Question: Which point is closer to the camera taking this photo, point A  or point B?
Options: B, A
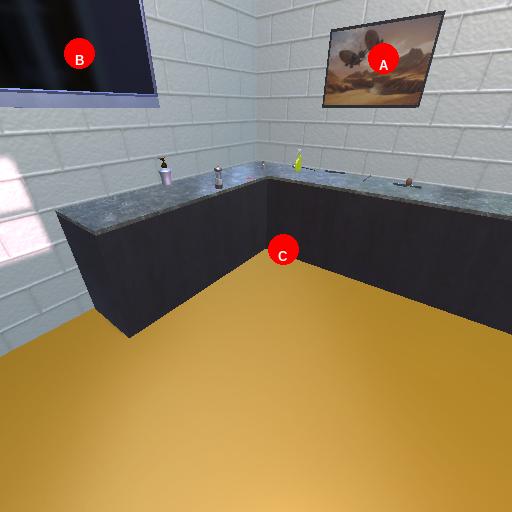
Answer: B